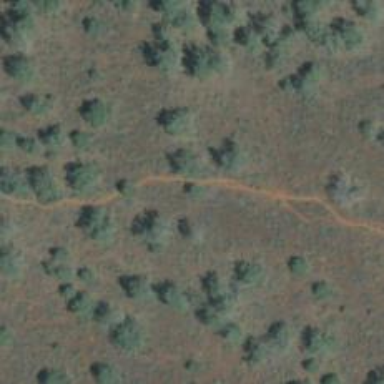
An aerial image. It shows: Path.